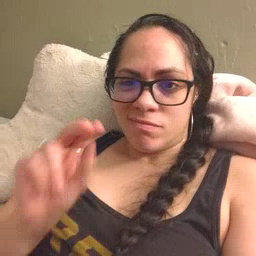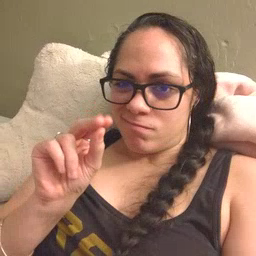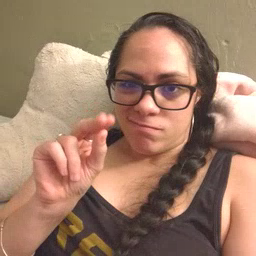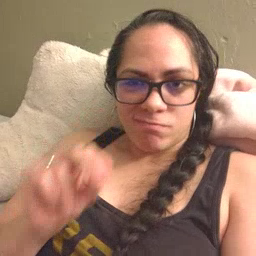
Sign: no